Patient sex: M
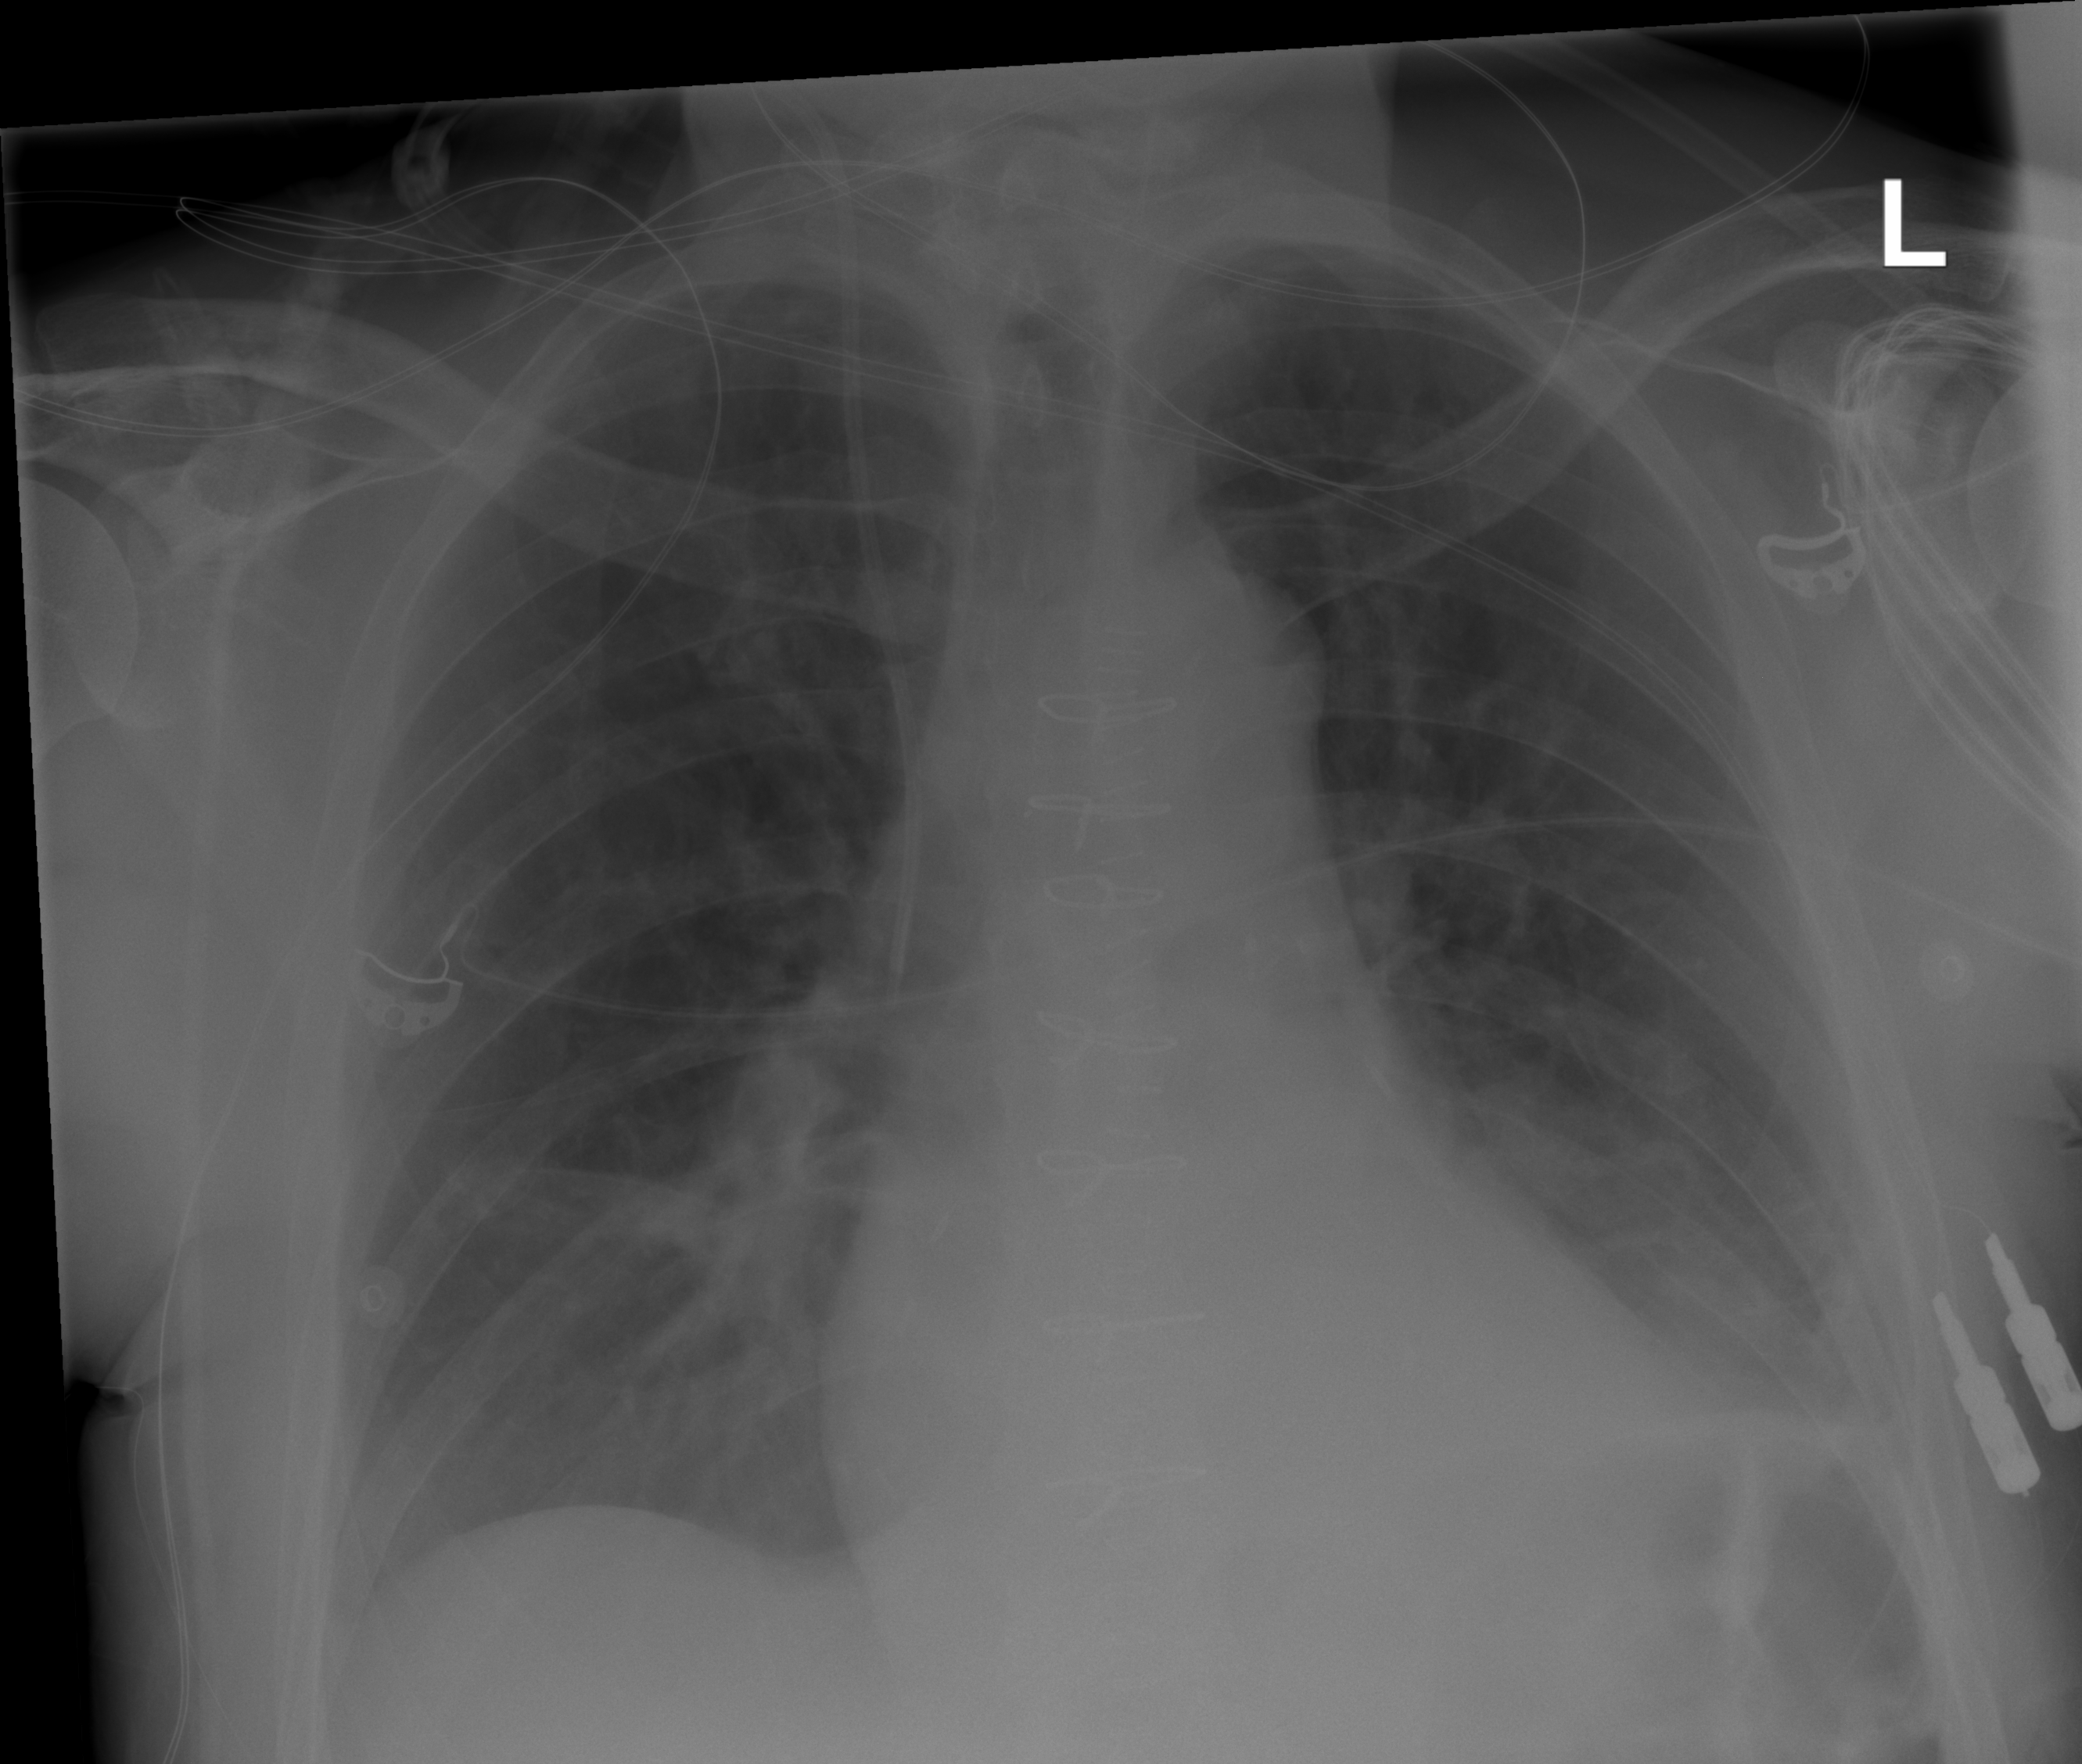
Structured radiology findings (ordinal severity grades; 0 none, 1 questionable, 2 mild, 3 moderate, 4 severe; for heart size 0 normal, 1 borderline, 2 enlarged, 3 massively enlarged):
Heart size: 2
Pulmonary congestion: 2
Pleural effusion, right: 0
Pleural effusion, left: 1
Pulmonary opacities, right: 2
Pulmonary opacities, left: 1
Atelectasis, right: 0
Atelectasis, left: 2